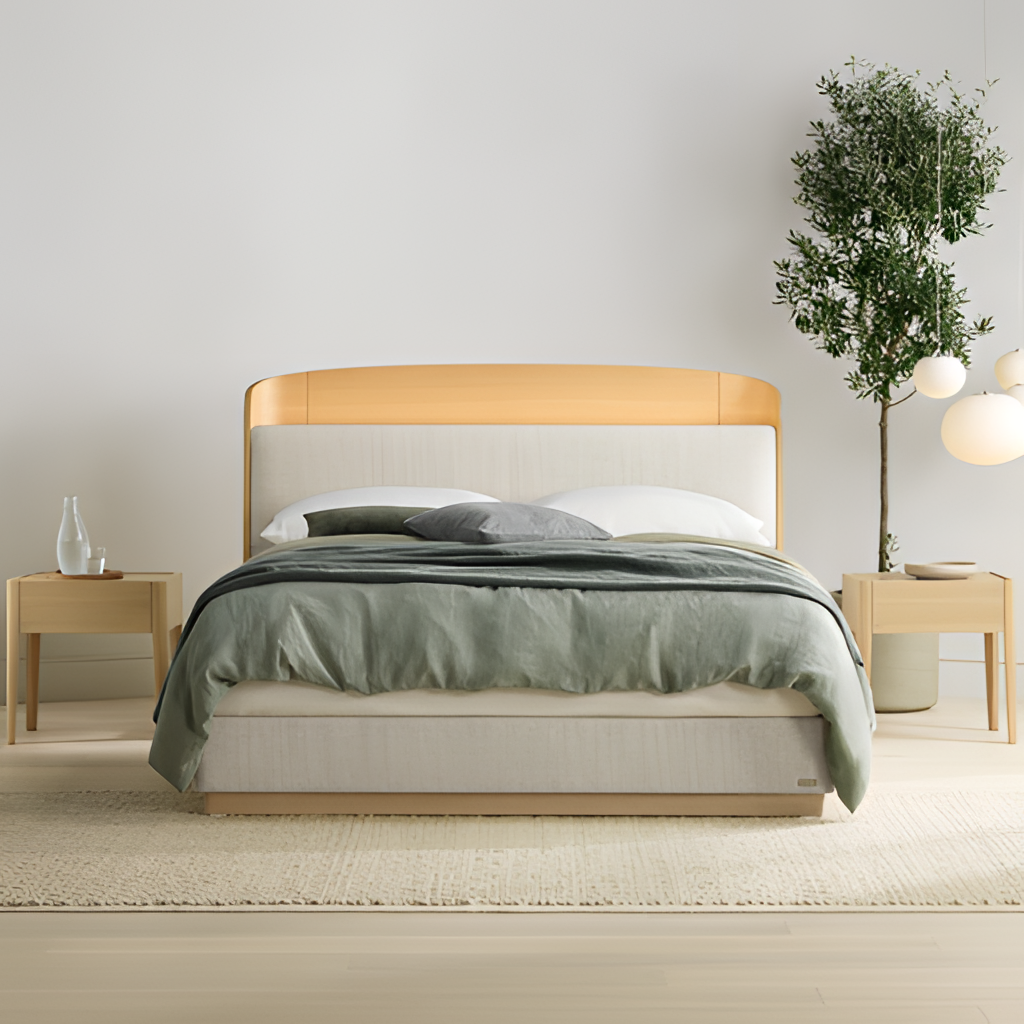
fabric bed, bedroom, minimalist, white paint wallpaper, with solid pattern, wood flooring, with plank pattern